Aerial crown-view tile of a tropical tree (Barro Colorado Island, Panama), acquired 20250616:
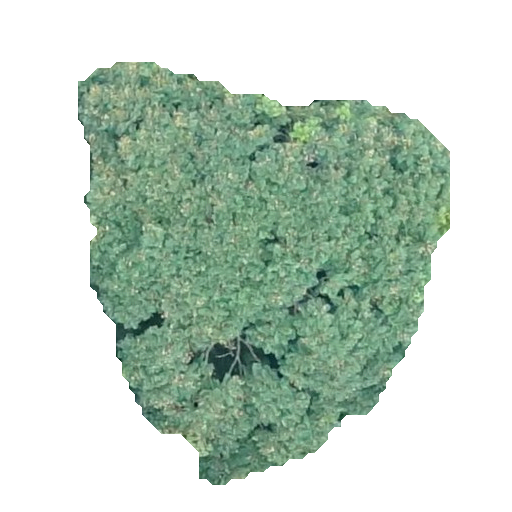
Species: Jacaranda copaia
GBIF accepted scientific name: Jacaranda copaia
Crown area: 163.32 m²